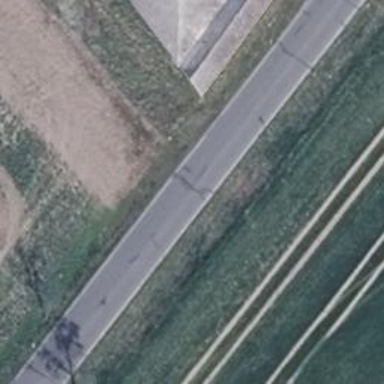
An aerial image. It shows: Secondary road with asphalt surface.